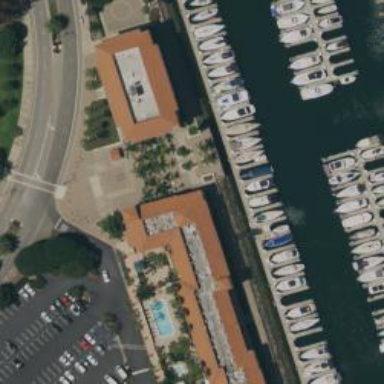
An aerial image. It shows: Dock by the waterway.